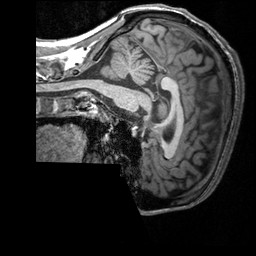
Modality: T1w
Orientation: sagittal
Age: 26
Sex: male
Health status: healthy
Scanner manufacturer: siemens
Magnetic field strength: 3 T
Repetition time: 2.3 s
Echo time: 0.00303 s